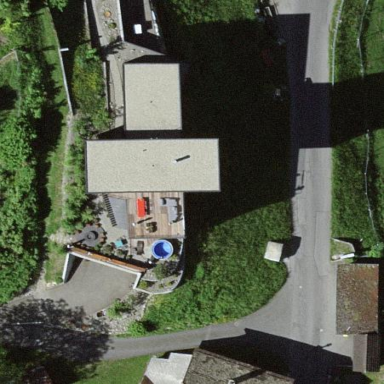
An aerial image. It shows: Detached building with flat roof.